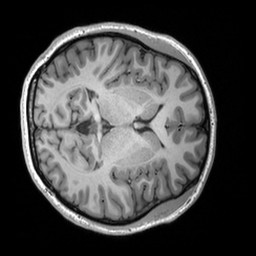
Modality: T1w
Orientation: axial
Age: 18
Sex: female
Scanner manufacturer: siemens
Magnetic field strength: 3 T
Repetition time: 2.53 s
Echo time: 0.00298 s